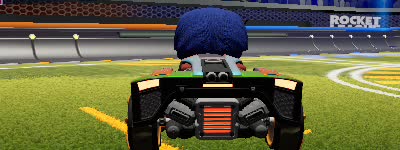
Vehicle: breakout